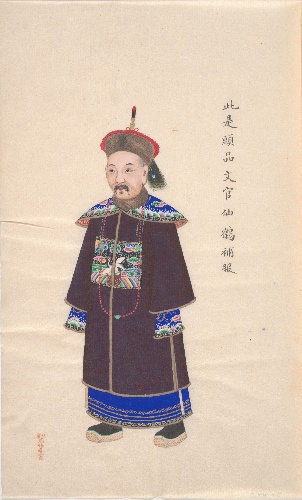
Artist: Unidentified artist
Object type: Paintings
Classification: Paintings
Medium: Set of seventeen paintings tied together; watercolor on paper
Culture: China
Period: Qing dynasty (1644–1911)
Dimensions: 10 1/16 x 6 3/4 in. (25.6 x 17.1 cm)
Department: Asian Art
Credit line: Gift of Martin S. Rosenblatt, 1957
Accession year: 1957
Repository: Metropolitan Museum of Art, New York, NY
Tags: Men